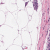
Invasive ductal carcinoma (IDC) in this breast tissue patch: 0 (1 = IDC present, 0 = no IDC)